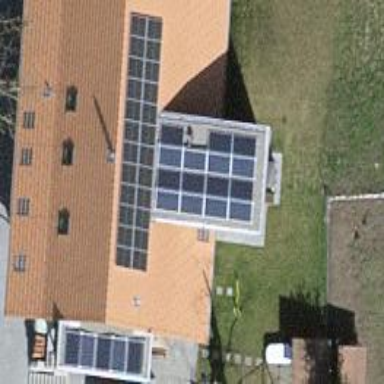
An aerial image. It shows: Solar power generator with photovoltaic panels.